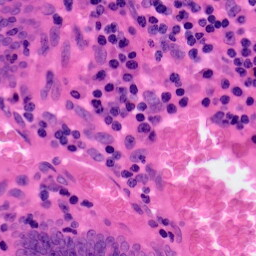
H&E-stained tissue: Colon